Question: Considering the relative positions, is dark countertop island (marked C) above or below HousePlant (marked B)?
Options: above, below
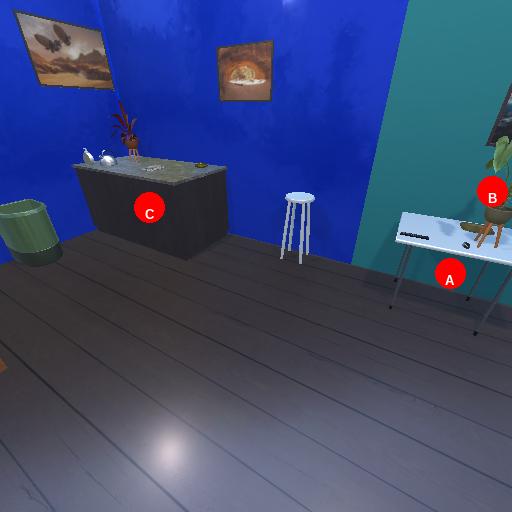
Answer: above